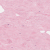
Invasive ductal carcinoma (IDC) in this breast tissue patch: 0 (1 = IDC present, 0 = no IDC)